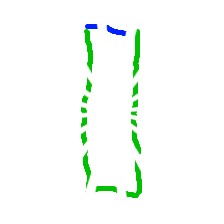
Shape: rectangle